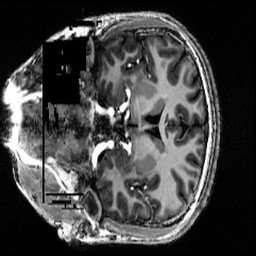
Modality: T1w
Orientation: coronal
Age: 19
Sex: male